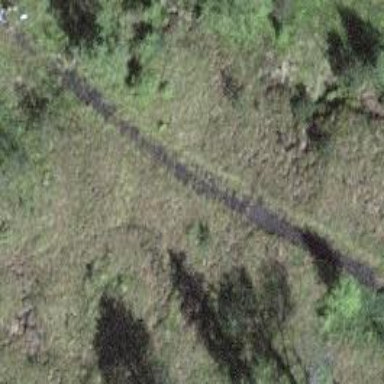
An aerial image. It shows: Intermediate level Nordic path primarily groomed for skating.